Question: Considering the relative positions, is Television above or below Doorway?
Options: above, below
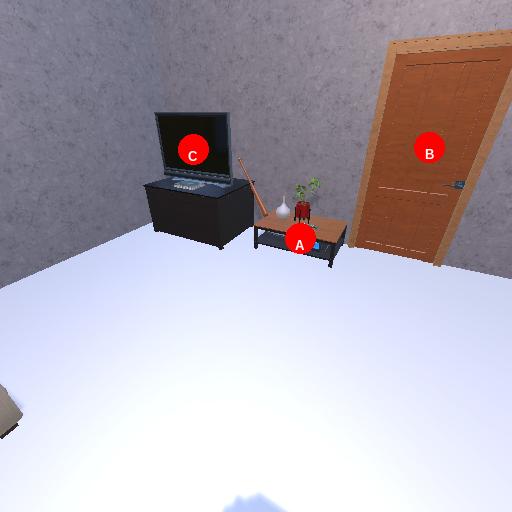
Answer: above